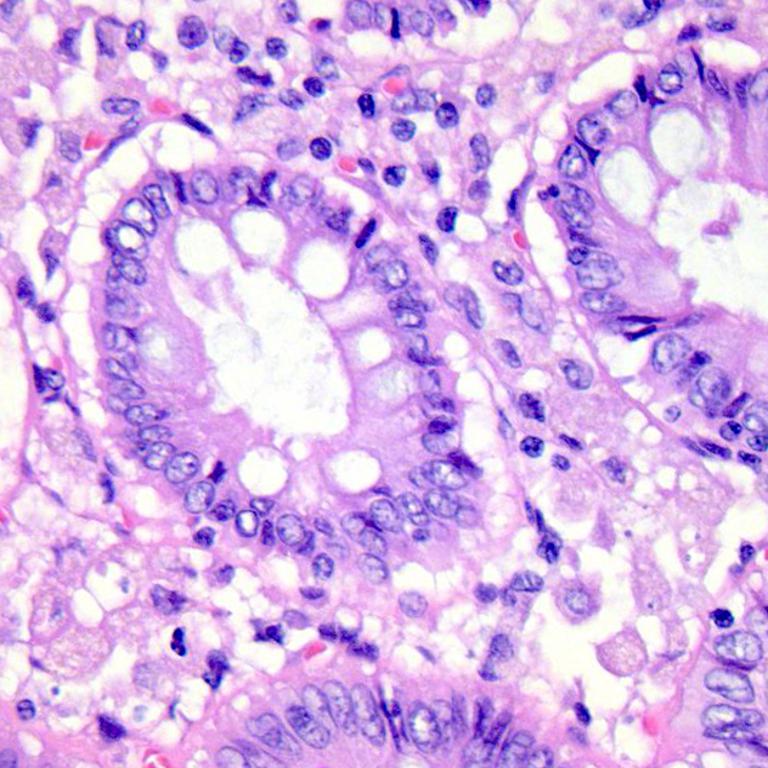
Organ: colon
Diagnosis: benign